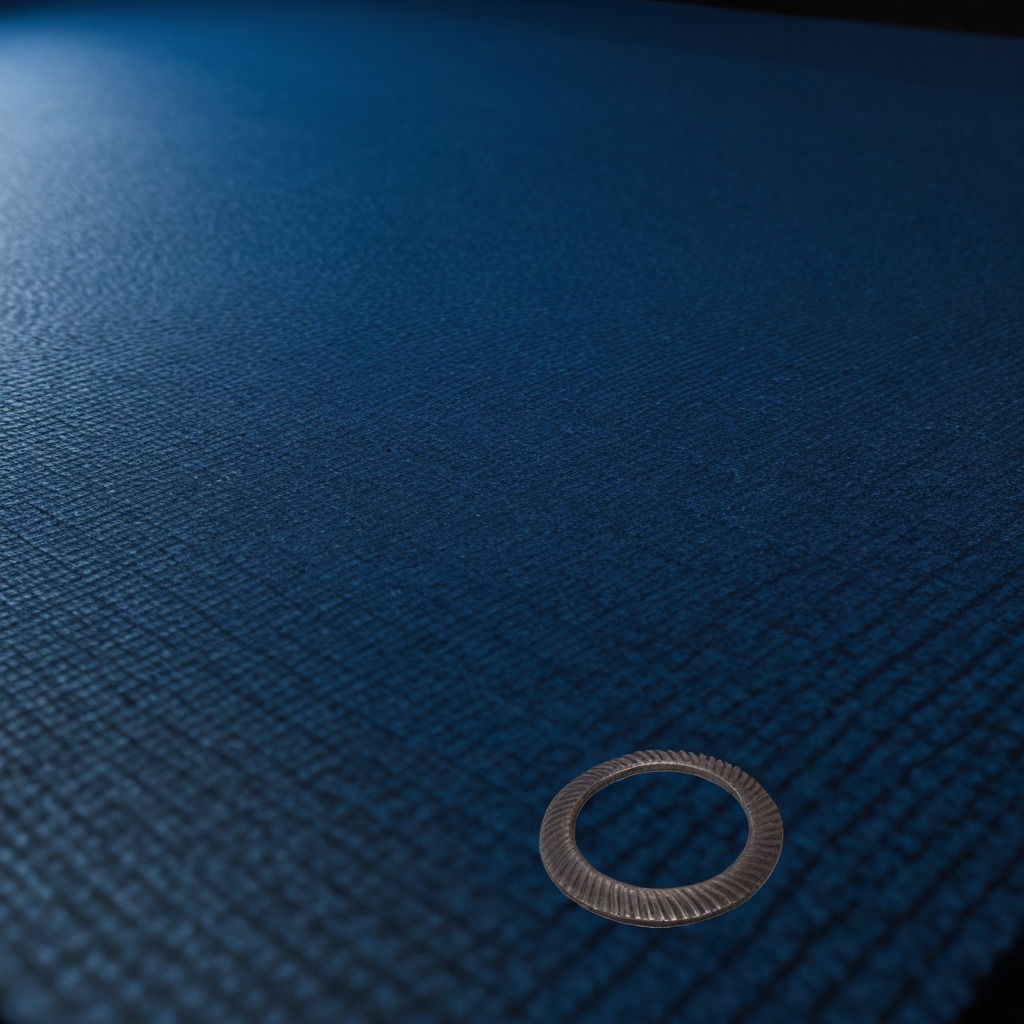
A flat metal washer lies on a clean granite tabletop covered with a blue rubber mat inside a workshop at night dim ambient light soft shadows worn but beneath the mat